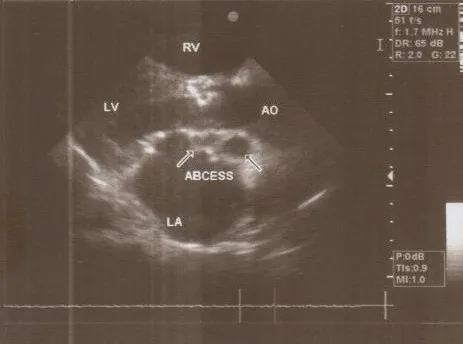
Multiple abscesses in periannular ring.
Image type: radiology (ultrasound)